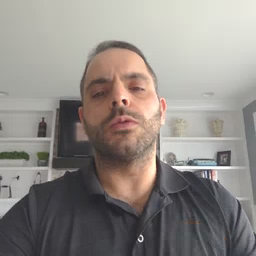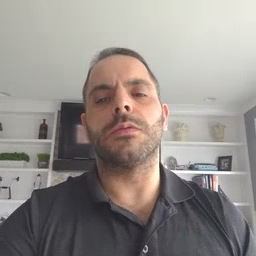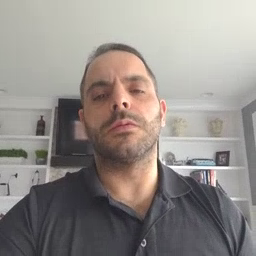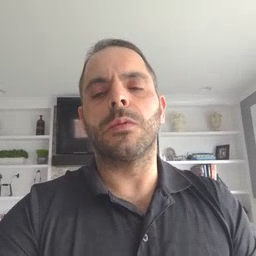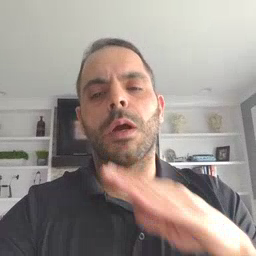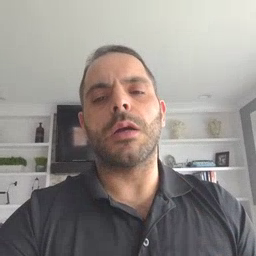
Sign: quiet